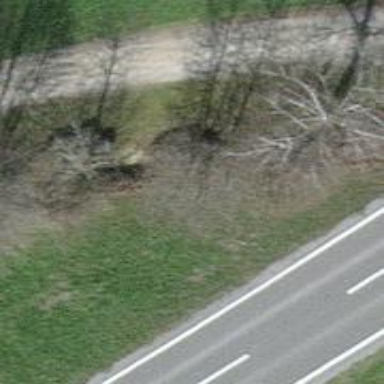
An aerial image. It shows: Culvert tunnel.